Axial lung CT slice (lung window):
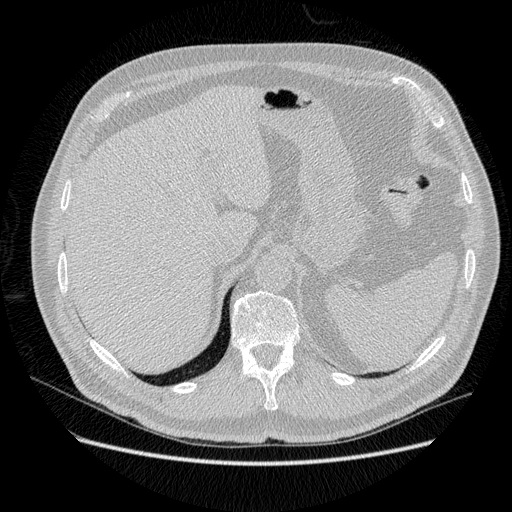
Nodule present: no